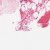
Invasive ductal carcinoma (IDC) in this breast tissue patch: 0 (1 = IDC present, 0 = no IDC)